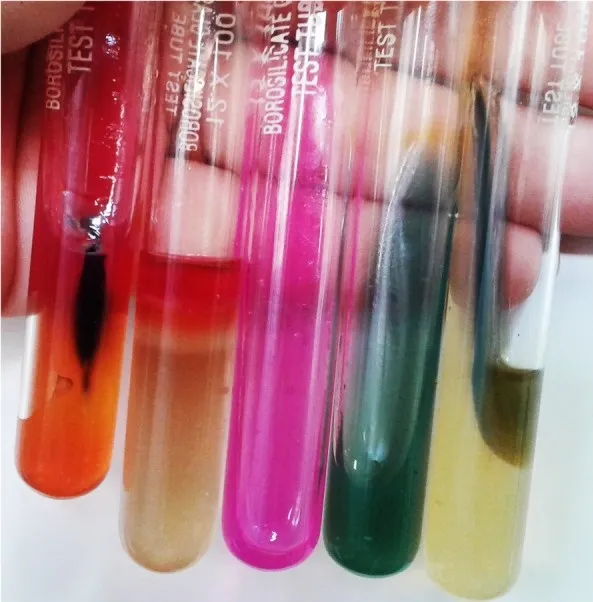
Biochemical tests showing the organism belonging to Providencia species.
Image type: pathology (fish)